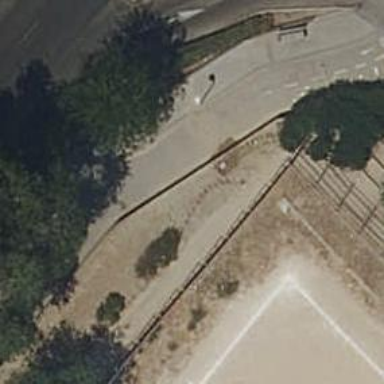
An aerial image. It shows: Cycleway.